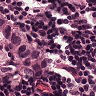
Metastatic tissue present: yes